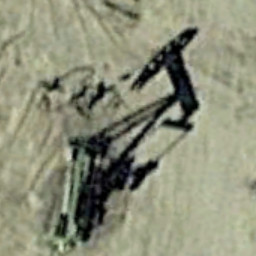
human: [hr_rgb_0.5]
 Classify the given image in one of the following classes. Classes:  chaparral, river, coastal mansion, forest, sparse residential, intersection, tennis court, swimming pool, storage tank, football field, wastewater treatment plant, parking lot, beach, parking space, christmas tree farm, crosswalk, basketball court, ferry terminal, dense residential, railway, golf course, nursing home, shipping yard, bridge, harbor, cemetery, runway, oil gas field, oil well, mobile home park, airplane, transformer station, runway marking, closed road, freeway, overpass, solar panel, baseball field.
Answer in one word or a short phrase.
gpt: oil well